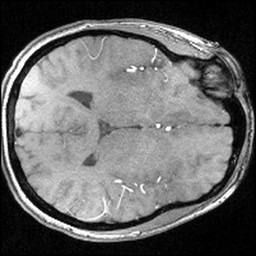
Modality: angio
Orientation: axial
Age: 24
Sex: female
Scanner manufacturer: siemens
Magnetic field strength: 3 T
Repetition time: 0.025 s
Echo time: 0.00334 s